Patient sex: F
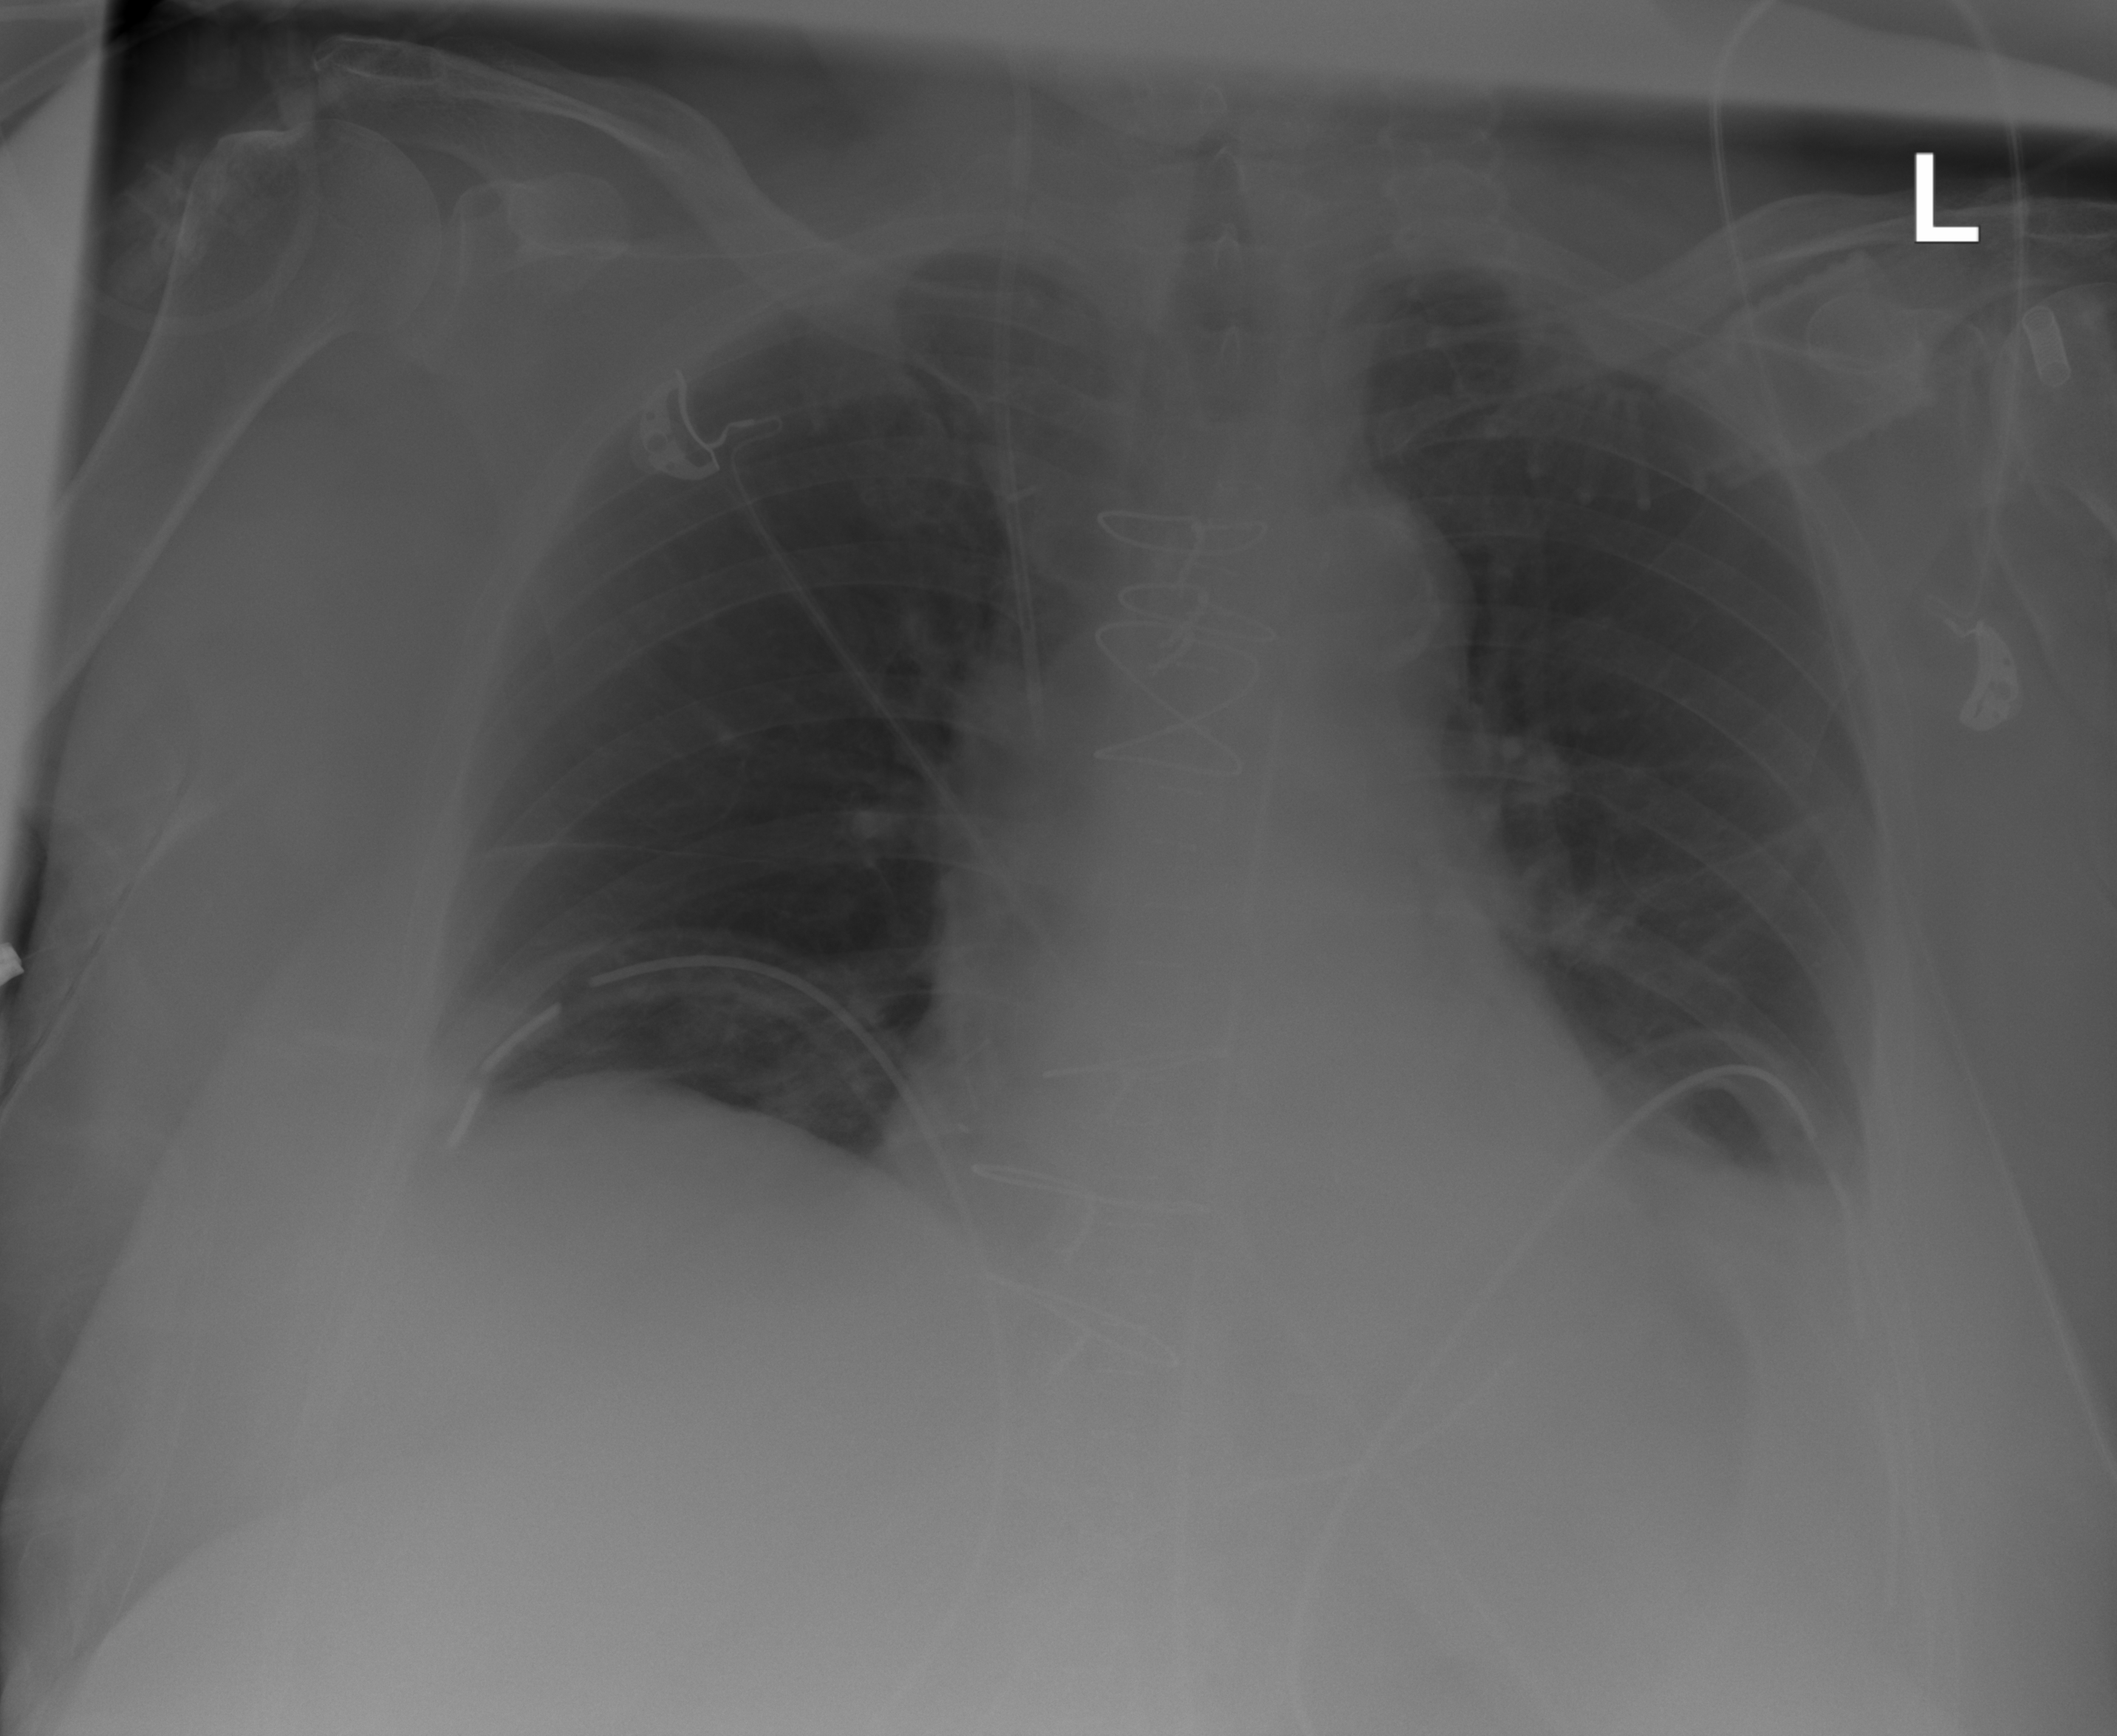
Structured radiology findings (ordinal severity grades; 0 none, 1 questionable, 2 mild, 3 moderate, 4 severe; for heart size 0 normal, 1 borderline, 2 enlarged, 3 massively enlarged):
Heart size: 0
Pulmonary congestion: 0
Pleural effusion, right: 1
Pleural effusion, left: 2
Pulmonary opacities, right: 0
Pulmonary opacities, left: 0
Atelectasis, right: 2
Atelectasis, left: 2